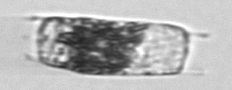
Label: Hemiaulus